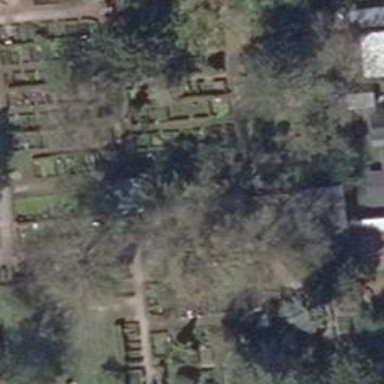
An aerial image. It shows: Graveyard with graves.